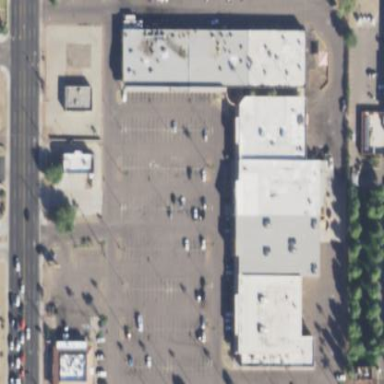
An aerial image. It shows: Retail area.